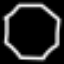
Label: octagon